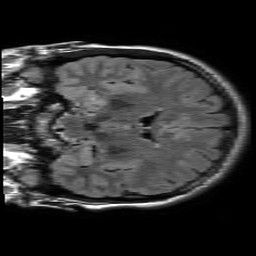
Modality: FLAIR
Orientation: coronal
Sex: female
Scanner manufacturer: philips
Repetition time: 11 s
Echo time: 0.125 s